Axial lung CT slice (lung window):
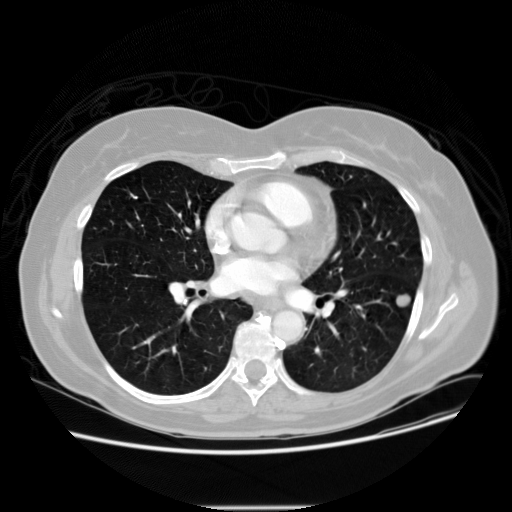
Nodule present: yes
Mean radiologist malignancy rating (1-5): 3.5